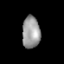
Tissue: lung
Cell type: T cells
Senescence score: 0.2274
Nuclear area (px): 560
Mean DAPI intensity: 154.254